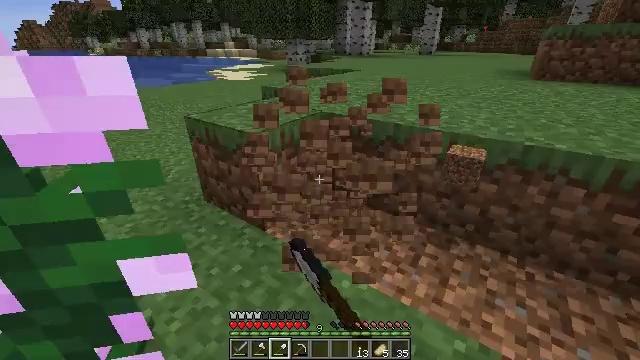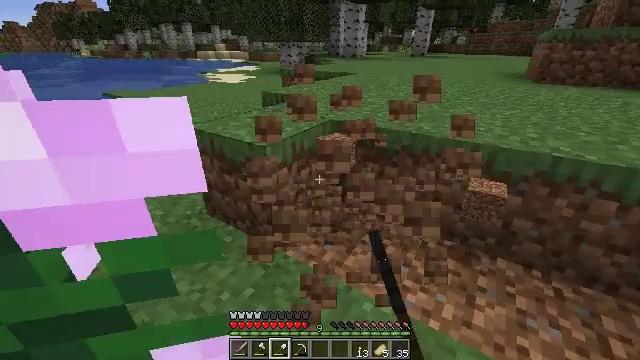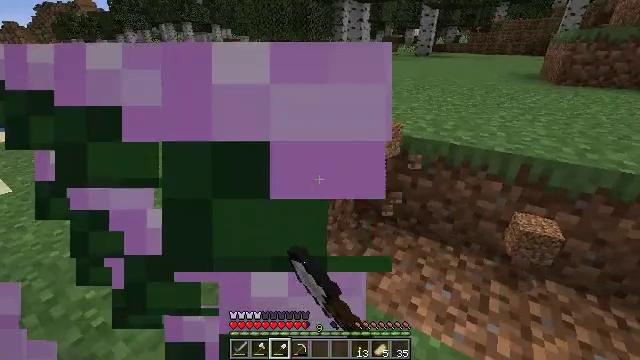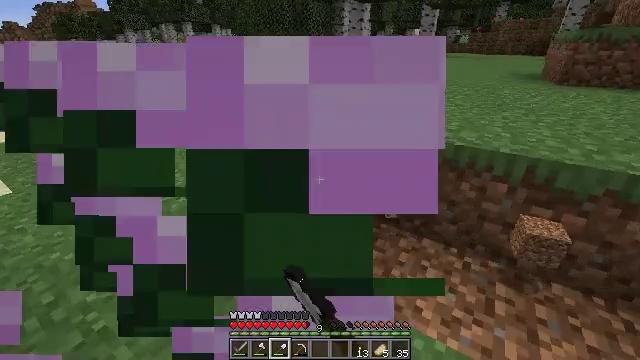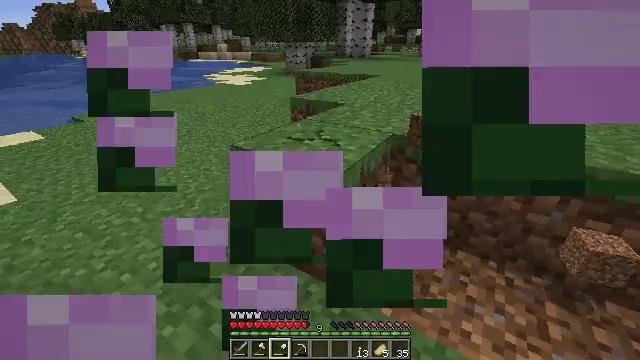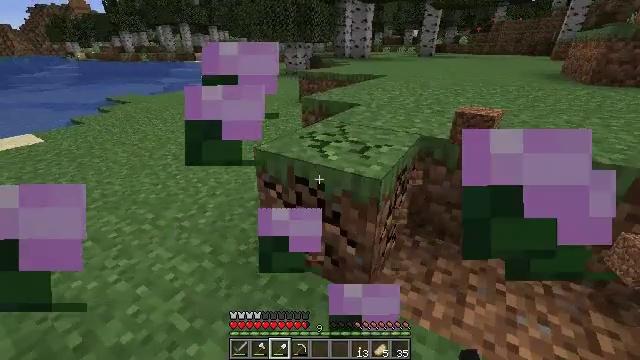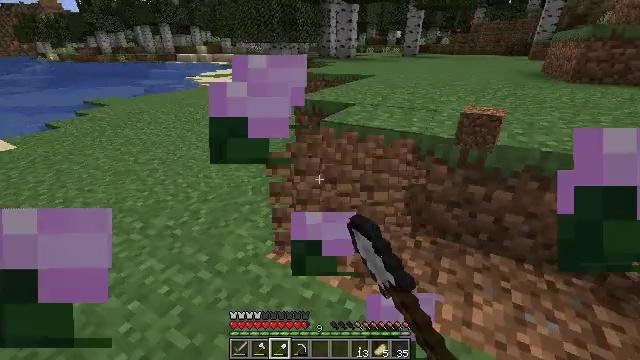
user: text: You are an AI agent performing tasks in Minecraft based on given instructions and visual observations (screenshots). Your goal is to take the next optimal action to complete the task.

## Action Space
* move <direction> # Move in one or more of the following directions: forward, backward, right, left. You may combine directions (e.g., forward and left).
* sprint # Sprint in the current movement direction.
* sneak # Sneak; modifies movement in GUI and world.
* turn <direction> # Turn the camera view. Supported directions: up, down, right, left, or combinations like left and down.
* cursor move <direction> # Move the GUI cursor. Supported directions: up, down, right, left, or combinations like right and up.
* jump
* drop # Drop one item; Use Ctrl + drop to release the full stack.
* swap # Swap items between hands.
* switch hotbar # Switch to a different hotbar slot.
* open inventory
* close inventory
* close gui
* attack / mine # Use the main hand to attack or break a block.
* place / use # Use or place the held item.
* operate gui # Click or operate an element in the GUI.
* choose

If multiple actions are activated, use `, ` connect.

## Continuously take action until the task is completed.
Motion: motion action
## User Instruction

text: Collect peony flowers for dye.
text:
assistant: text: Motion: move forward and move left, turn right, attack / mine
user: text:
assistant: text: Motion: move forward and move left, attack / mine
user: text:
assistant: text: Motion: move forward and move left, attack / mine
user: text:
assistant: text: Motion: move left, attack / mine
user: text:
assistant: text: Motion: move forward and move left, attack / mine
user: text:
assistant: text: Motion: move forward and move left, turn right, attack / mine
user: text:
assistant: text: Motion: attack / mine